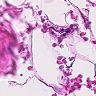
Metastatic tissue present: no